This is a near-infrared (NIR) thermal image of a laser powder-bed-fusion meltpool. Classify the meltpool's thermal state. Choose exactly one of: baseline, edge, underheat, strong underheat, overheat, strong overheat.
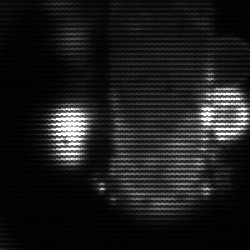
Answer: strong underheat